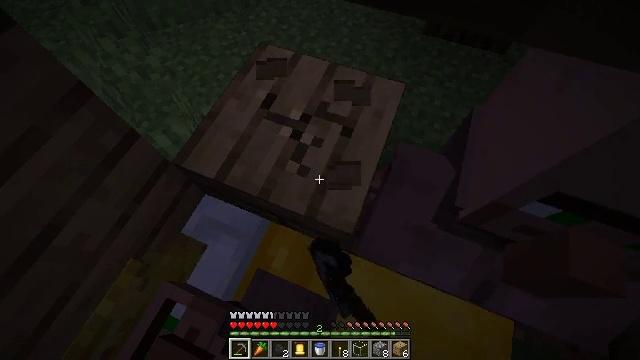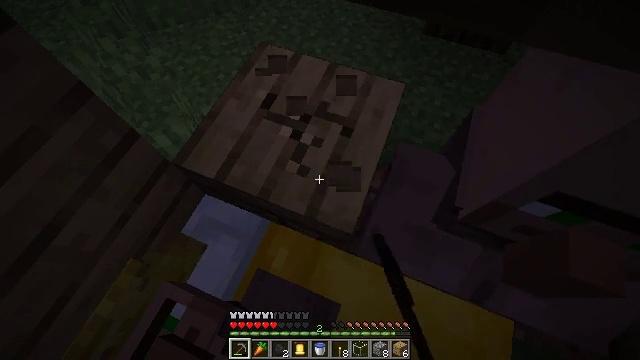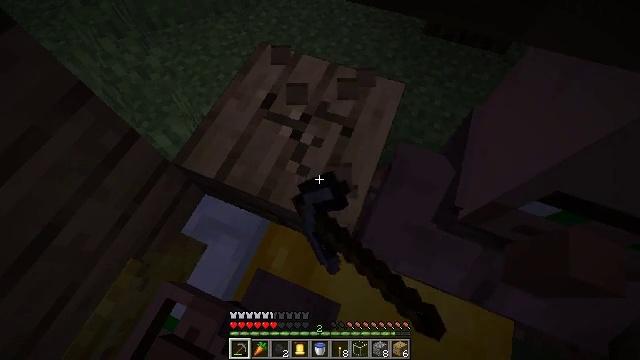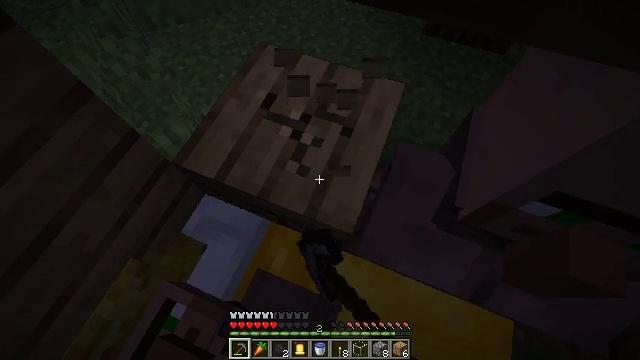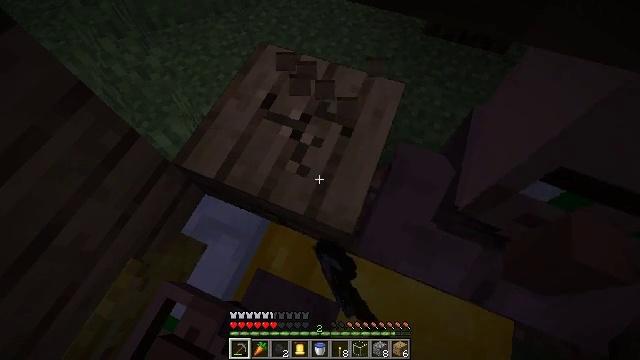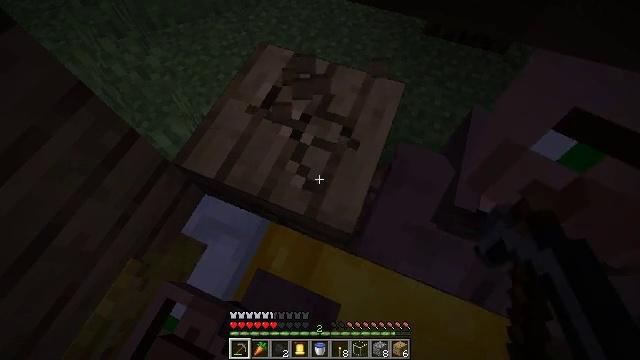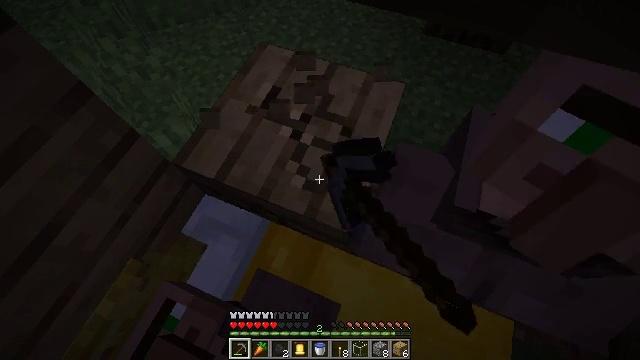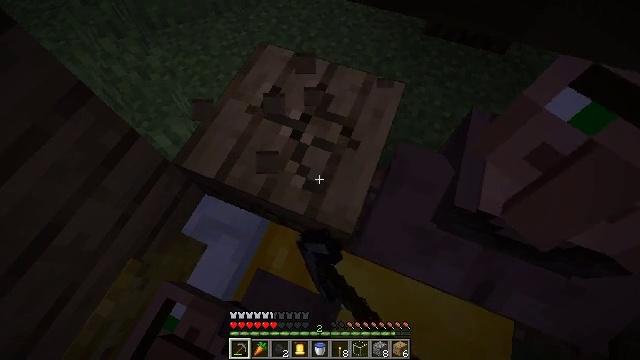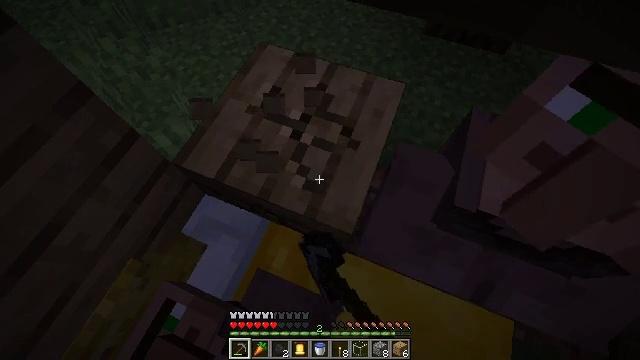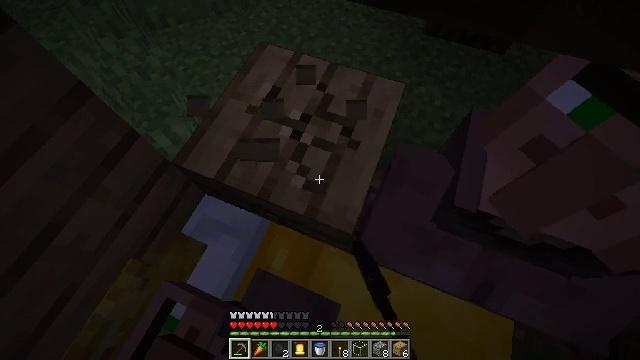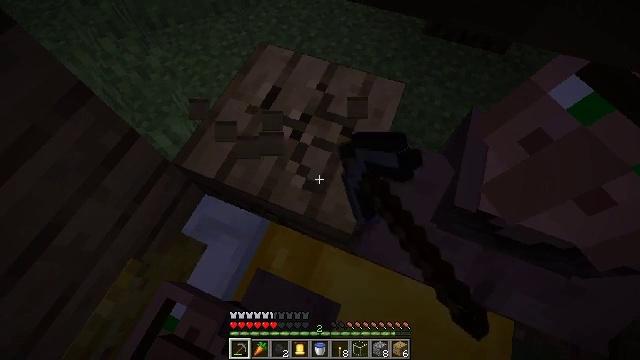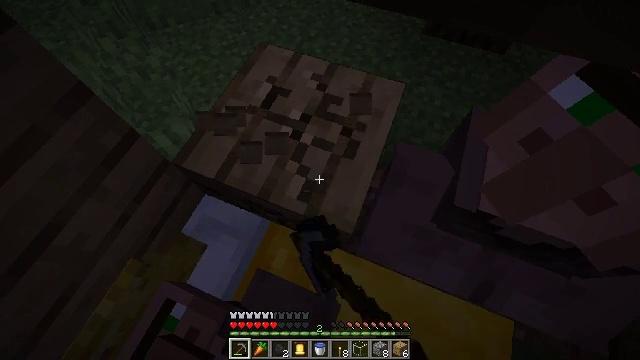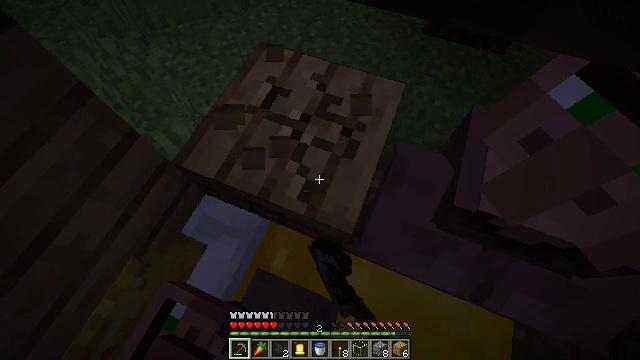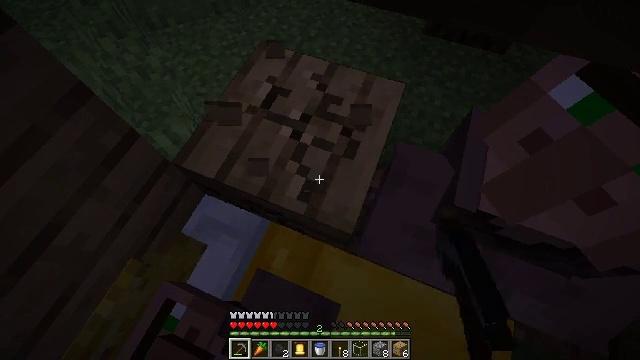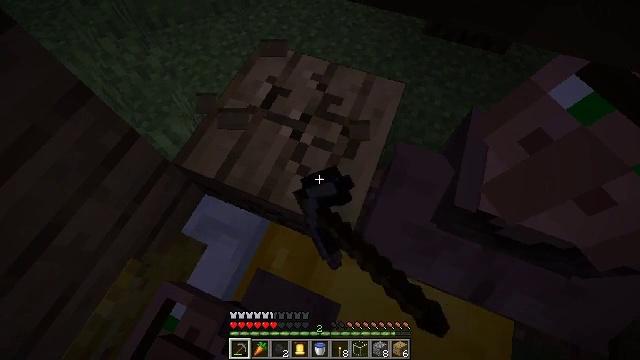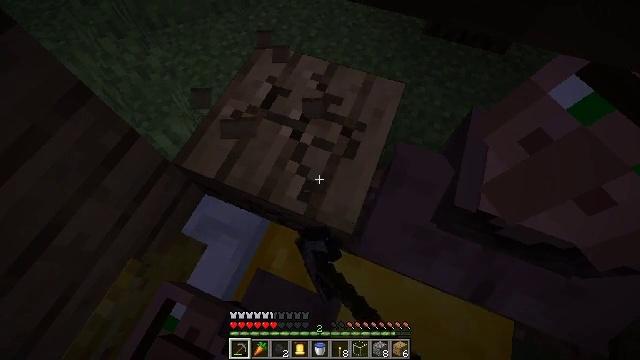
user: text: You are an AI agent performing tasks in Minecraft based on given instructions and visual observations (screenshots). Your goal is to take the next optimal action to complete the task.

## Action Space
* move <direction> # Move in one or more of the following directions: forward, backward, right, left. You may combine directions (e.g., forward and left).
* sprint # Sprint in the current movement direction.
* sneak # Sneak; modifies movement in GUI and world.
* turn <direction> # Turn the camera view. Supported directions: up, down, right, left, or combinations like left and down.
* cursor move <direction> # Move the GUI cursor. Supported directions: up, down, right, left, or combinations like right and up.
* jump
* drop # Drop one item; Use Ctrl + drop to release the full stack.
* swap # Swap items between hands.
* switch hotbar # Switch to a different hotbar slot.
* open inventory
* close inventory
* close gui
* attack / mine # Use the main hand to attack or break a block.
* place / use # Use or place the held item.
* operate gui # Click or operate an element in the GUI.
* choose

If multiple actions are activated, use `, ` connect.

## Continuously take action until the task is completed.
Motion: motion action
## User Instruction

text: Gather some oak planks.
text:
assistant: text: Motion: attack / mine
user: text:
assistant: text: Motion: attack / mine
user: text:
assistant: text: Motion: attack / mine
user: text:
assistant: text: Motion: attack / mine
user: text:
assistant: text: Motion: attack / mine
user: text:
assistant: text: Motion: attack / mine
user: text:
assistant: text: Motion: attack / mine
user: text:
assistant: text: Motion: attack / mine
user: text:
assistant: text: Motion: attack / mine
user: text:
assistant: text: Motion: attack / mine
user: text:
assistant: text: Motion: attack / mine
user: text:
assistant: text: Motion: attack / mine
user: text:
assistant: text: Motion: attack / mine
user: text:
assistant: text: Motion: attack / mine
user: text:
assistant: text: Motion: attack / mine
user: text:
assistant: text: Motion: attack / mine
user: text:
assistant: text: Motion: attack / mine
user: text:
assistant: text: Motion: attack / mine
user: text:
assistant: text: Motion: attack / mine
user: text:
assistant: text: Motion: attack / mine
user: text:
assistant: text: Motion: attack / mine
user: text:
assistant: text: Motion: attack / mine
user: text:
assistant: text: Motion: attack / mine
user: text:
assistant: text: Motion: attack / mine
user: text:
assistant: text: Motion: attack / mine
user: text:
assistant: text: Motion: attack / mine
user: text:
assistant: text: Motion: attack / mine
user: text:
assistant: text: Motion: attack / mine
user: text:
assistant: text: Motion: attack / mine
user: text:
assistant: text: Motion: attack / mine